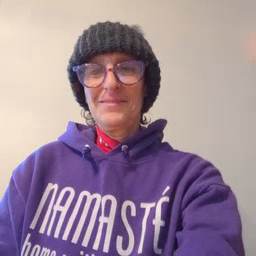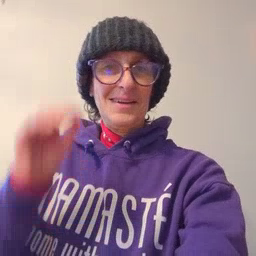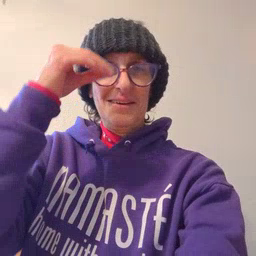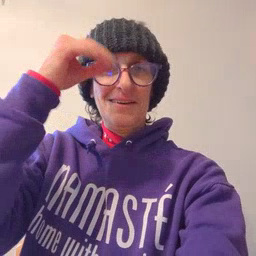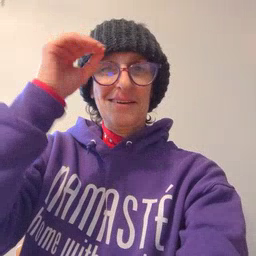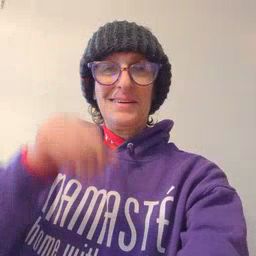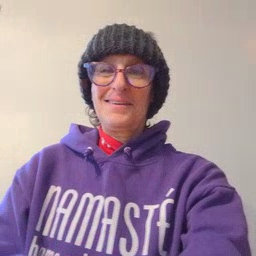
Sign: owl